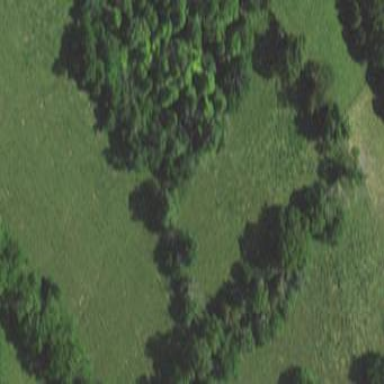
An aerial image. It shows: Beautiful meadow.